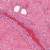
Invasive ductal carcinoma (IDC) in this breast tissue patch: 0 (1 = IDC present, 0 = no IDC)